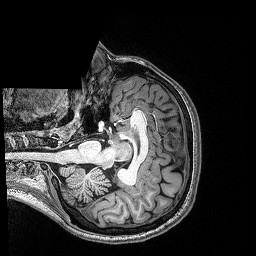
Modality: T1w
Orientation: axial